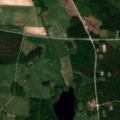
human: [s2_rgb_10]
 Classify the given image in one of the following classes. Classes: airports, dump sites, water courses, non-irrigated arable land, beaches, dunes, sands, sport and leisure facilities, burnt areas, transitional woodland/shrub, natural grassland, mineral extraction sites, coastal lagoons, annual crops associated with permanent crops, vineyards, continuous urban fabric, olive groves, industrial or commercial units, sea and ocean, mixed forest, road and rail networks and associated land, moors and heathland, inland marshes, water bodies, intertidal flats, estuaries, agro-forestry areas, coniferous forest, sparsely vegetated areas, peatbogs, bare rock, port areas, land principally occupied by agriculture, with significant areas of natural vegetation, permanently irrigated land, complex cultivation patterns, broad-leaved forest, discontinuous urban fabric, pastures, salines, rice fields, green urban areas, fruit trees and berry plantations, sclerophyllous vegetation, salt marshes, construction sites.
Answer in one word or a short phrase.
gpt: non-irrigated arable land, land principally occupied by agriculture, with significant areas of natural vegetation, coniferous forest, mixed forest